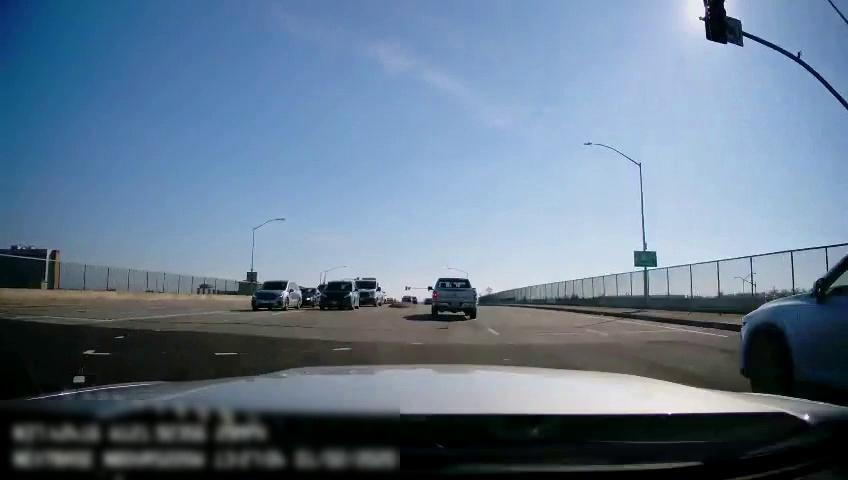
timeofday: Day
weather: Sunny
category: Drivable Space
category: Vehicles | SUV
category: Vehicles | Van
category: Vehicles | SUV
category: Vehicles | Car
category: Vehicles | Van
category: Vehicles | Car
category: Vehicles | Car
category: Vehicles | Truck
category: Lanes | Current Lane
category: Lanes | Alternate Lane
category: Traffic | Signs
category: Traffic | Lights
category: Traffic | Signs